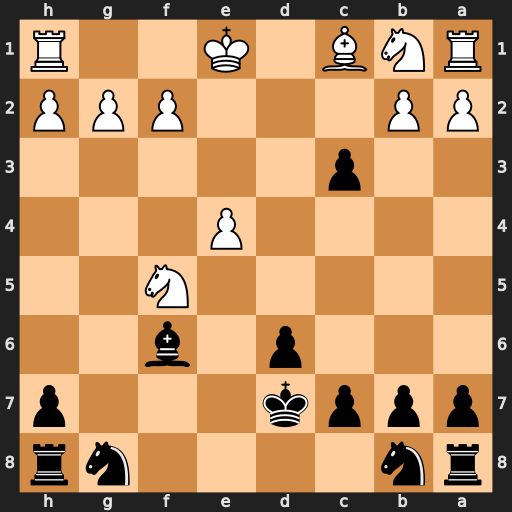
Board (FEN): rn4nr/pppk3p/3p1b2/5N2/4P3/2p5/PP3PPP/RNB1K2R
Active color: b
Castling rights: KQ
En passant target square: -
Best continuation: cxb2 Bxb2 Bxb2